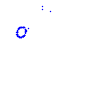
Particle: proton